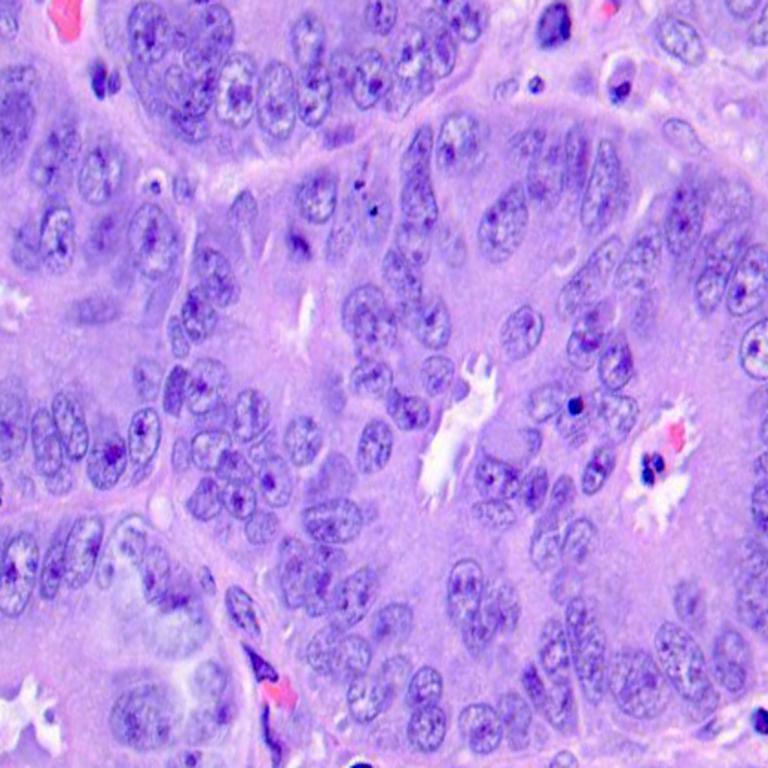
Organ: colon
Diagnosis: adenocarcinomas